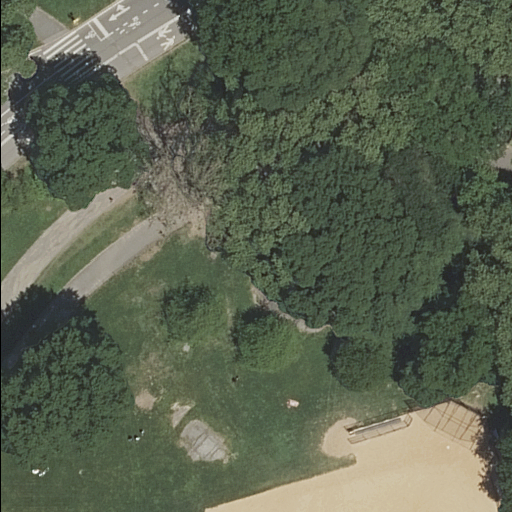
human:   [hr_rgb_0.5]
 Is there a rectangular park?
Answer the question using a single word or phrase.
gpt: yes

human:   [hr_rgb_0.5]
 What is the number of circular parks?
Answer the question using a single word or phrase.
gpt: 0

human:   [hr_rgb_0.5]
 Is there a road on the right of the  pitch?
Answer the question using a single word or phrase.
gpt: no

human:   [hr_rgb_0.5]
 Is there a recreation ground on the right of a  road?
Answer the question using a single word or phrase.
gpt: yes

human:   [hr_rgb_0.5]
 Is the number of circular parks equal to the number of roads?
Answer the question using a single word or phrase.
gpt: no

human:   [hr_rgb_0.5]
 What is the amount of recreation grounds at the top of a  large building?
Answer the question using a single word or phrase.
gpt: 0

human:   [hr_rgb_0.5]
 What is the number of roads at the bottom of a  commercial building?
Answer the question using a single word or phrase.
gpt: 0

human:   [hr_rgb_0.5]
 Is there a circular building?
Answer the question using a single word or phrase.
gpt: no

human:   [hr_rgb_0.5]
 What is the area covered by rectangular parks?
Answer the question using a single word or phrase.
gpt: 10633m2

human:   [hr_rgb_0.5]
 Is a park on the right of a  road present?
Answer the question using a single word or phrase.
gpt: yes

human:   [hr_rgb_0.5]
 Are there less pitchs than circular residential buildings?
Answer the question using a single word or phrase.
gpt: no

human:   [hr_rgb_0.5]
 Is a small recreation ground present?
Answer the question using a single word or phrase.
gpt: no

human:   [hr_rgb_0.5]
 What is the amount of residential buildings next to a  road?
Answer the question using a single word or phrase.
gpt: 0

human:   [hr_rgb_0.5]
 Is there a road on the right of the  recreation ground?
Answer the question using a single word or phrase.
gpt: no

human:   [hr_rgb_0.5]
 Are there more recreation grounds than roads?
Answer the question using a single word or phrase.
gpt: no

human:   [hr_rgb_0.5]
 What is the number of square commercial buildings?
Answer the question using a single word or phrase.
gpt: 0

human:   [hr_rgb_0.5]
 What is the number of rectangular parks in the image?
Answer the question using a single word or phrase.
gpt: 1

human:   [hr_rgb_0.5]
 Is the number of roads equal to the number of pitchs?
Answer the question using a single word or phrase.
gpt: no

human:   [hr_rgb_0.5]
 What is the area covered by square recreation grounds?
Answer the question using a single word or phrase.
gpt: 0m2

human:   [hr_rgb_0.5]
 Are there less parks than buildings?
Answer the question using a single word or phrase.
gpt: no

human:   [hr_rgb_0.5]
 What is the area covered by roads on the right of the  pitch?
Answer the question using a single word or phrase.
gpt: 0m2

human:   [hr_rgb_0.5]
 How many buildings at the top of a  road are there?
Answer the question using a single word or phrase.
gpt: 0

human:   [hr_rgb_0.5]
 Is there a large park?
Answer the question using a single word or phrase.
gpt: yes

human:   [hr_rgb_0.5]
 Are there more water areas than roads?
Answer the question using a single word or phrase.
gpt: no

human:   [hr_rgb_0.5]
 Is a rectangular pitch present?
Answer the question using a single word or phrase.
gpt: no

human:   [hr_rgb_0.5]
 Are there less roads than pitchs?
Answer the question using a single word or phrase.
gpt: no

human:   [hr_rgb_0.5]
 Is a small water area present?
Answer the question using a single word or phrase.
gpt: no

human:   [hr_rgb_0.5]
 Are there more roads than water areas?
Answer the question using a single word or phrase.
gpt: yes

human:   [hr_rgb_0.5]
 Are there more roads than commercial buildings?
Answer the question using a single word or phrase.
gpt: yes

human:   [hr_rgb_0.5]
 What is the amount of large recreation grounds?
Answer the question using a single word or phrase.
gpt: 1

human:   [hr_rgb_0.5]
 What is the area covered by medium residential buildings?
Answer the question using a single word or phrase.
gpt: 0m2

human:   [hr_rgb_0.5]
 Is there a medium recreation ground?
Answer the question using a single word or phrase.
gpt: no

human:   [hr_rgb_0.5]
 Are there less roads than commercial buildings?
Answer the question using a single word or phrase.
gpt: no

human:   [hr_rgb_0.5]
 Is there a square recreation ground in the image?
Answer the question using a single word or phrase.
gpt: no

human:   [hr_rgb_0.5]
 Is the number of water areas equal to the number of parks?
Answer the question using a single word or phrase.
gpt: no

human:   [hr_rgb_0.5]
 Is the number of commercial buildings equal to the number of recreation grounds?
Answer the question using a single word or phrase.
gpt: no